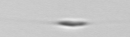
Label: Cylindrotheca_morphotype1